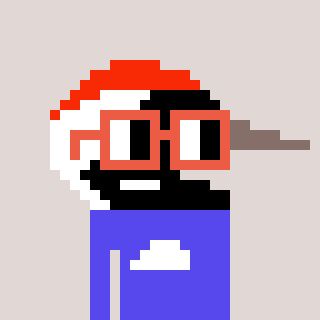
a pixel art character with square orange glasses, a crane-shaped head and a computerblue-colored body on a warm background